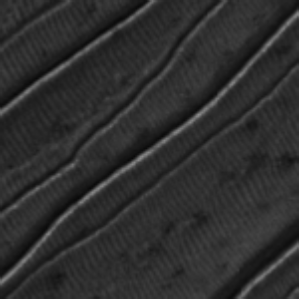
Label: frost